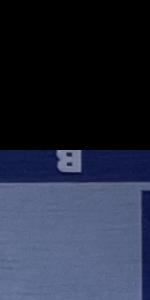
Label: Empty